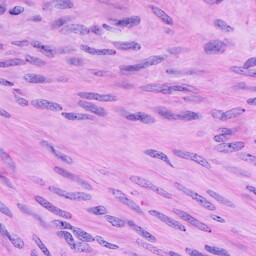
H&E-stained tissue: Cervix